Question: In an attempt to level up my general coding skills... and to learn something new.
I've started attempting to wire up a front end only solution consisting of
1. Durandal
2. Jasmine - [added via npm]
3. Grunt Watch to monitor & run my tests as my code files change - [added via npm]
Feel free to correct me, as this is all based on my experimentation in the last 2 days. Most of this is new to me. My goal is to have something similar as to what angular has with karma.
Now I am aware that that the Durandal project (comes with a custom spec runner, as found in the github solution)
My setup:
'''
module.exports = function(grunt) {
var appPath = 'App/viewmodels/*.js';
var testPath = 'Tests/**/*.js';
grunt.initConfig({
jasmine: {
pivotal: {
src: appPath,
options: {
specs: testPath,
template: require('grunt-template-jasmine-requirejs'),
templateOptions: {
requireConfigFile: 'SpecRunner.js'
}
}
}
},
jshint: {
all: [testPath, appPath],
options: {
curly: true
}
},
watch: {
files: [testPath, appPath],
tasks: ['jshint','jasmine']
}
});
grunt.loadNpmTasks('grunt-contrib-jasmine');
grunt.loadNpmTasks('grunt-contrib-jshint');
grunt.loadNpmTasks('grunt-contrib-watch');
grunt.registerTask('default', ['jshint','jasmine']);
};
'''
'''
require.config({
paths: {
jquery: 'Scripts/jquery-1.9.1',
knockout: 'Scripts/knockout-2.3.0'
},
shim: {
knockout: {
exports: "ko"
}
}
});
'''
When I run grunt, I get a Illegal path or script error: ['plugins/http']
(I've sorted out the ko issue in the screenshot)

How would i go about setting up my gruntfile to require any dependencies. I'm quite new to require, and I'm not sure how to configure it to make my tests aware of where to find things like 3rd party libraries and other custom js files for that matter
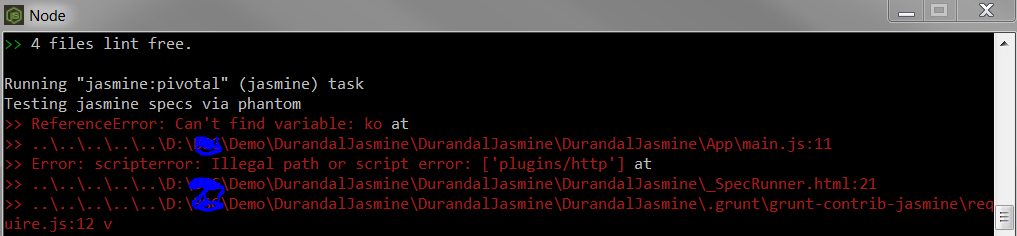
Answer: SpecRunner 'require.config' is missing Durandal specific path information. If you set the 'baseUrl' to 'App' then the paths below matches the HTML samples or StarterKit layout. If your layout is different you'd have to adjust this accordingly.
'''
requirejs.config({
paths: {
'text': '../lib/require/text',
'durandal':'../lib/durandal/js',
'plugins' : '../lib/durandal/js/plugins',
'transitions' : '../lib/durandal/js/transitions',
'knockout': '../lib/knockout/knockout-2.3.0',
'bootstrap': '../lib/bootstrap/js/bootstrap',
'jquery': '../lib/jquery/jquery-1.9.1'
}
});
'''